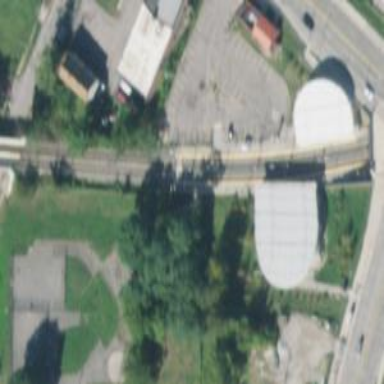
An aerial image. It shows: Crossing for the railway.